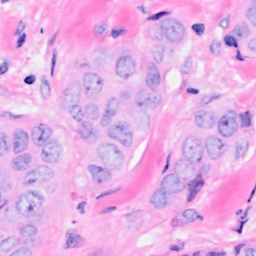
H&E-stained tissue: Breast